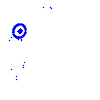
Particle: electron